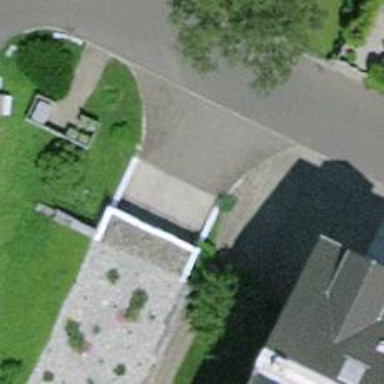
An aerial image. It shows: Parking entrance.